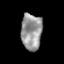
Tissue: skin
Cell type: Epithelial cells
Senescence score: 0.2394
Nuclear area (px): 747
Mean DAPI intensity: 150.892